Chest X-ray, PA view. Patient: 56 years old, sex M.
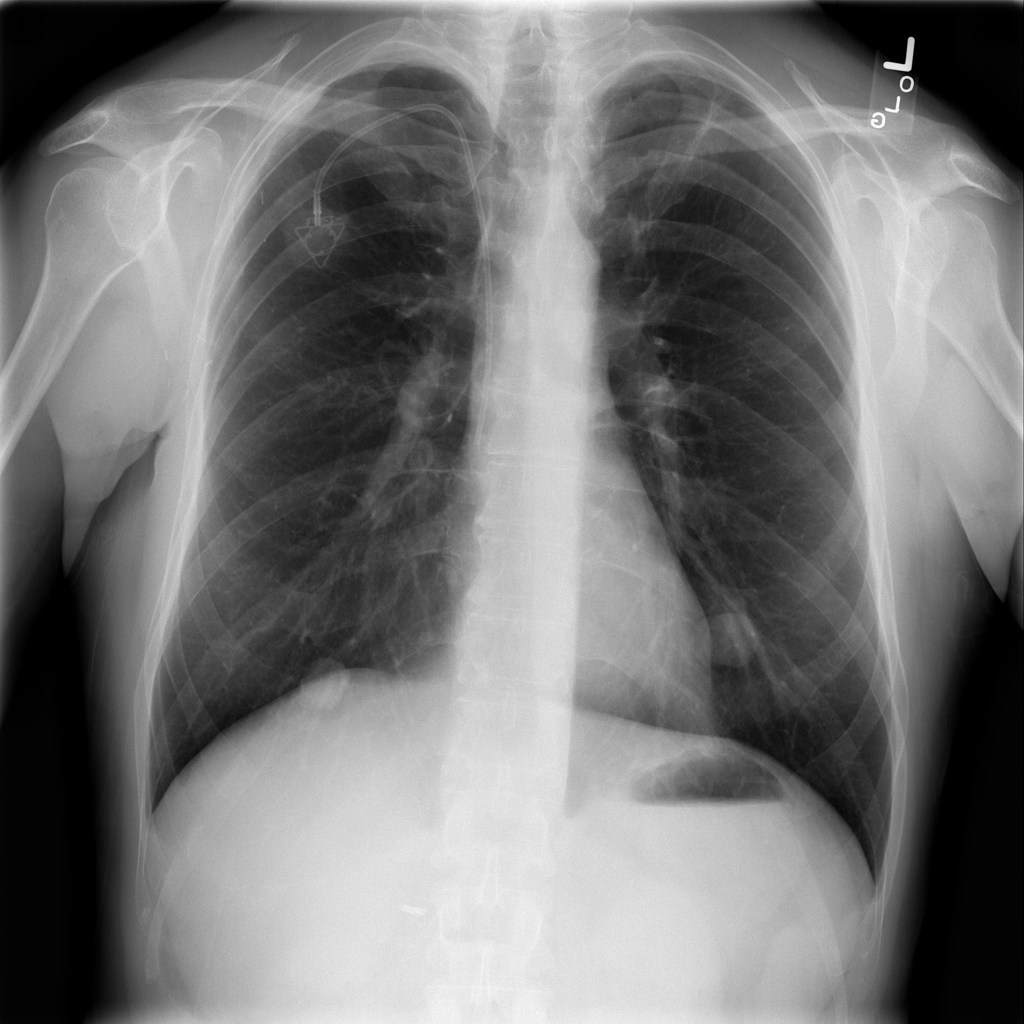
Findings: Fibrosis, Nodule